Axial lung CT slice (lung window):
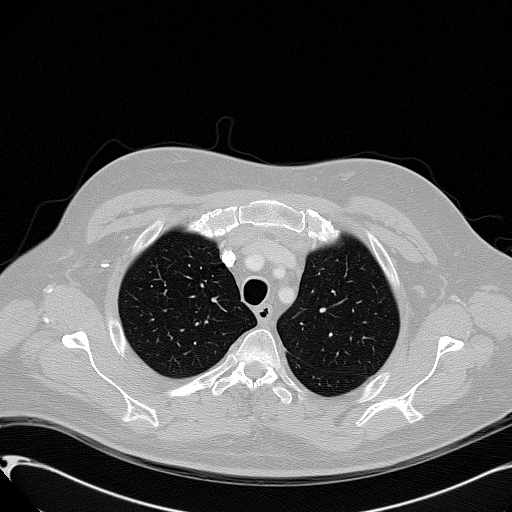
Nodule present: no